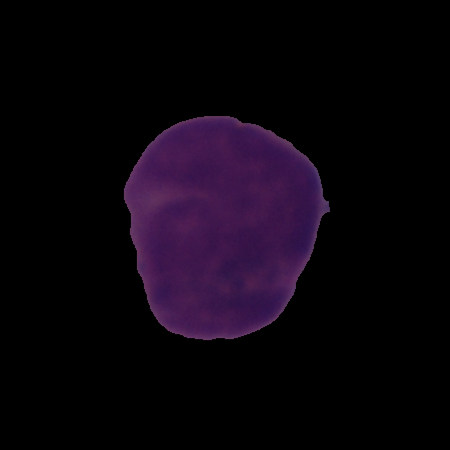
Label: cancer